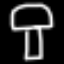
Label: mushroom